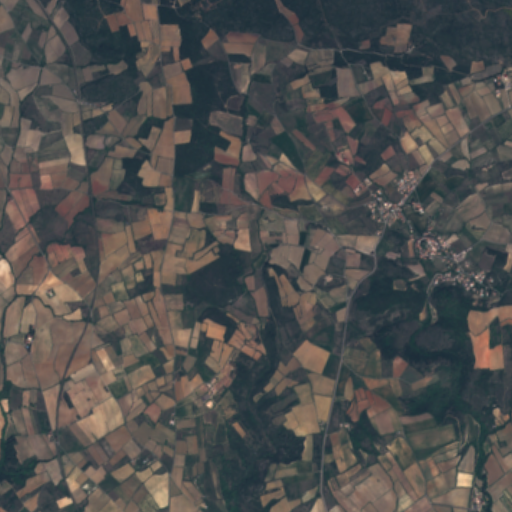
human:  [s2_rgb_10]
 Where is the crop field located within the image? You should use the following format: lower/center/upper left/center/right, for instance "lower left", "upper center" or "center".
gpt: The crop field is located in the center right of the image.
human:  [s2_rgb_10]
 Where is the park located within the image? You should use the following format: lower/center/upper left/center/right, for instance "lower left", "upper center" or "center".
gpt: The park is located in the center right of the image.
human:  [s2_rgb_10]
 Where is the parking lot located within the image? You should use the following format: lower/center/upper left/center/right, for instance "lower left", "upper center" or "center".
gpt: The parking lot is located in the center right of the image.
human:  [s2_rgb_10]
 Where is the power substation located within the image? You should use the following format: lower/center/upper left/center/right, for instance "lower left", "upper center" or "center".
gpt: The power substation is located in the center right of the image.
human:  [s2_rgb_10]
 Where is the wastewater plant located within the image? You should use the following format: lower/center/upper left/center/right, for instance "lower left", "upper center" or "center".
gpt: The wastewater plant is located in the center right of the image.
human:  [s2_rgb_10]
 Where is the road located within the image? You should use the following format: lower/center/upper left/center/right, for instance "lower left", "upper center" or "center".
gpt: There is no road in the image.